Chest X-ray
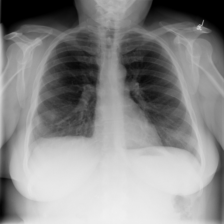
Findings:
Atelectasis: negative
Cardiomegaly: negative
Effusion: negative
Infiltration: negative
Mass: negative
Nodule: negative
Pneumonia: negative
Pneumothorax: negative
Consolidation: negative
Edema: negative
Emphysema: negative
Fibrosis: negative
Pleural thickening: negative
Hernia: negative